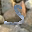
Label: 5